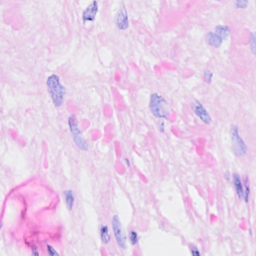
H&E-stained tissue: Breast